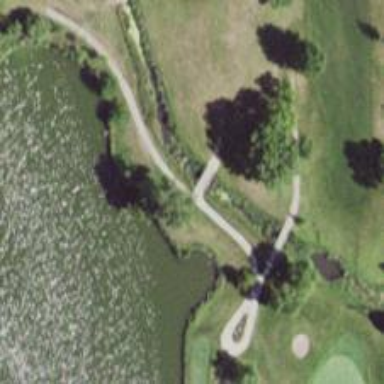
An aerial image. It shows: Path for both roads and golfers.